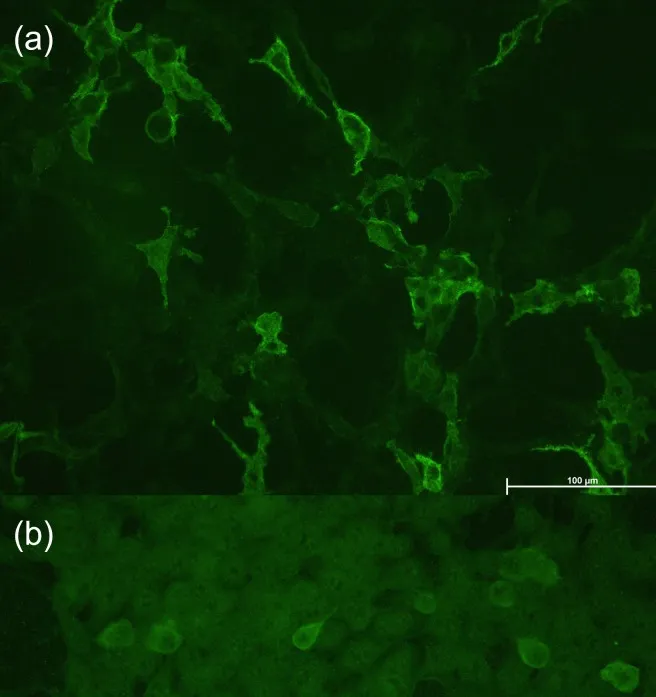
Representative images of the reaction of antibodies from the patients' serum with cells that express GABABR.
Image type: pathology (immunostaining)